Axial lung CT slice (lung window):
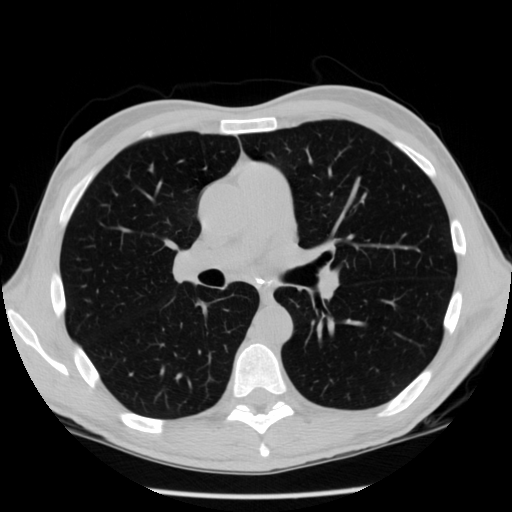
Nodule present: no